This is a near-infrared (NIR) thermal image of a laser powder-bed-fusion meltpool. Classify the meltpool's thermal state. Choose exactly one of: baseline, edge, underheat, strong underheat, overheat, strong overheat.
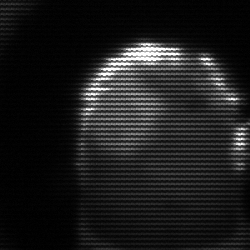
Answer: baseline